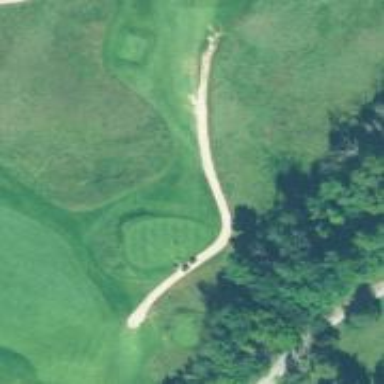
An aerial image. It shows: Pathway for golfing.